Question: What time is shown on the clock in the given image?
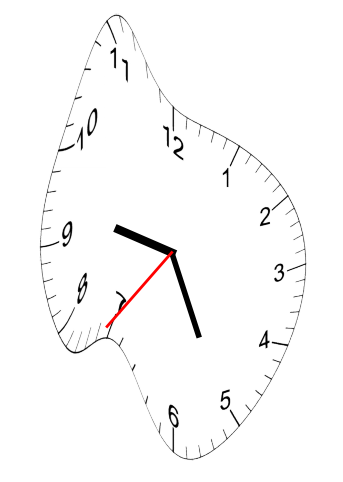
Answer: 09:25:36